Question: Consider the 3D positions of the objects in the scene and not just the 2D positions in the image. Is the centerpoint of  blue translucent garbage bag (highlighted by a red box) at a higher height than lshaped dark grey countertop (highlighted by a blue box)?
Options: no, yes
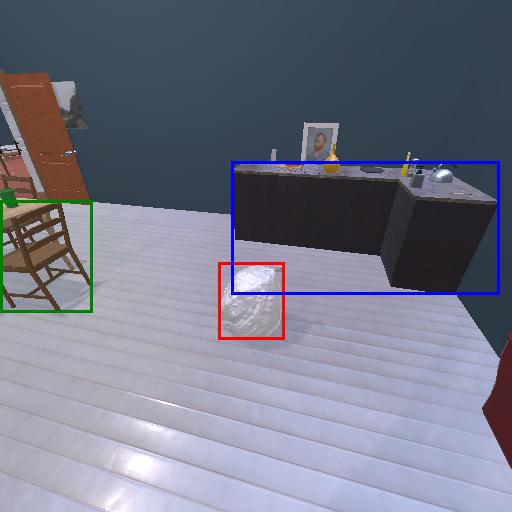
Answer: no